Field crop: tomato
Growth stage: 1
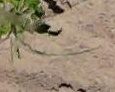
Species: cyperus